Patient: sex F, age 67
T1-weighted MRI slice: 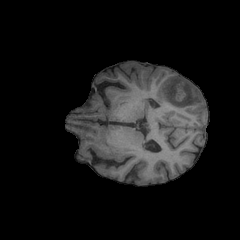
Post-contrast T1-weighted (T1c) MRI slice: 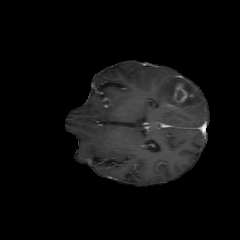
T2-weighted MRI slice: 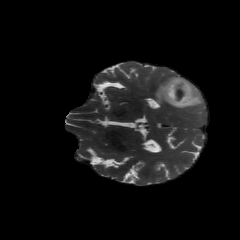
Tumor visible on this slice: yes
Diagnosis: Glioblastoma, IDH-wildtype
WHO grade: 4